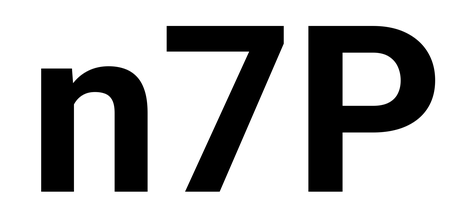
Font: Roboto_Bold